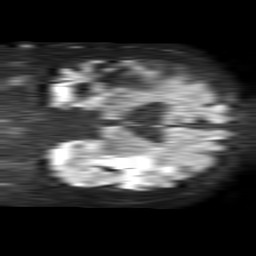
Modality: TRACE
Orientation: coronal
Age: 61
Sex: male
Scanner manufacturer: philips
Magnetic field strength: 1.5 T
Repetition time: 4.6 s
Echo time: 0.08631 s